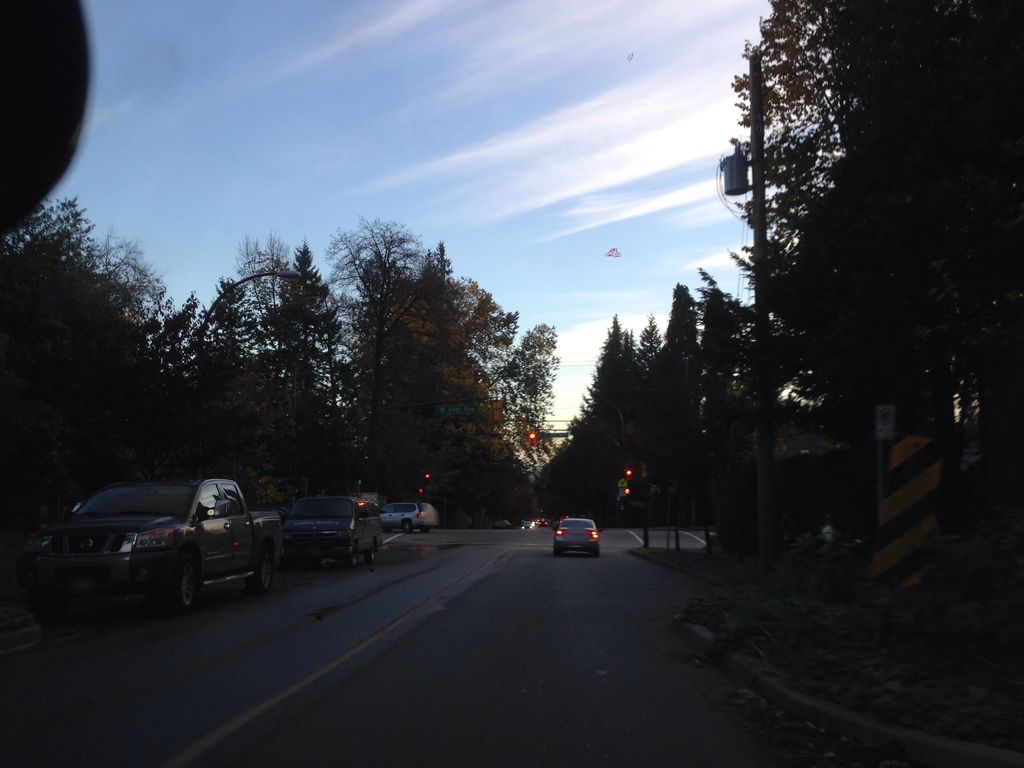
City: vancouver